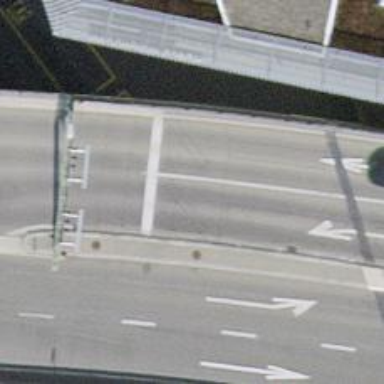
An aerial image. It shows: Road with traffic signals.